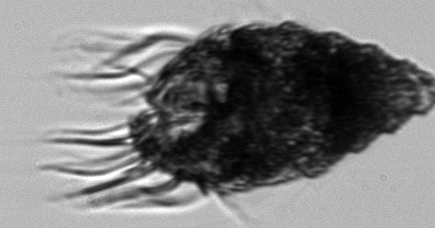
Label: Laboea_strobila